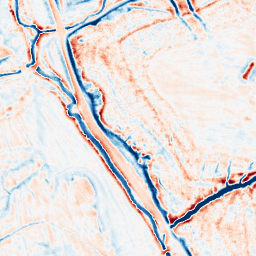
Category: edge_preserving
Decomposition family: bilateral
Decomposition parameters: d: 15
sigma_color: 150
sigma_space: 50
Upsampling method: sinc_hamming
Upsampling parameters: scale: 8
kernel_size: 16
Upsampling scale: 8